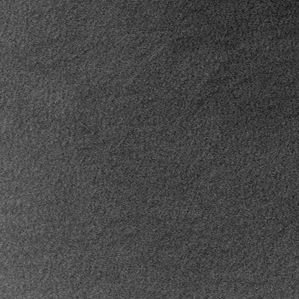
Label: frost